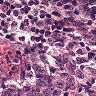
Metastatic tissue present: yes